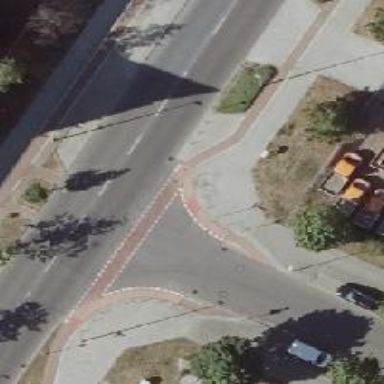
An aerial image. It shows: Sidewalk along the footway.